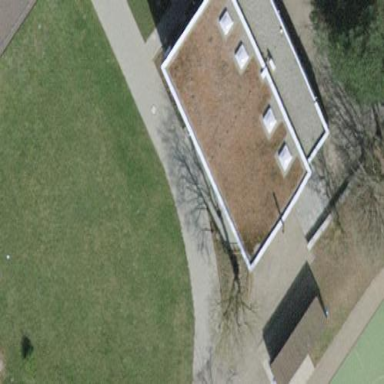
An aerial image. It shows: School building.